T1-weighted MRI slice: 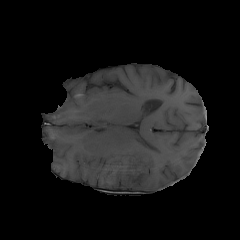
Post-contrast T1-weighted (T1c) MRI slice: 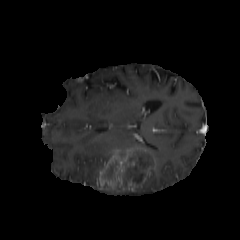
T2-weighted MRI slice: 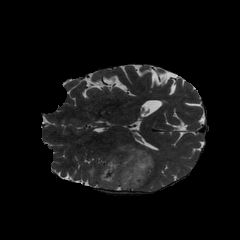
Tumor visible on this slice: yes